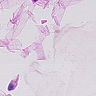
Metastatic tissue present: no